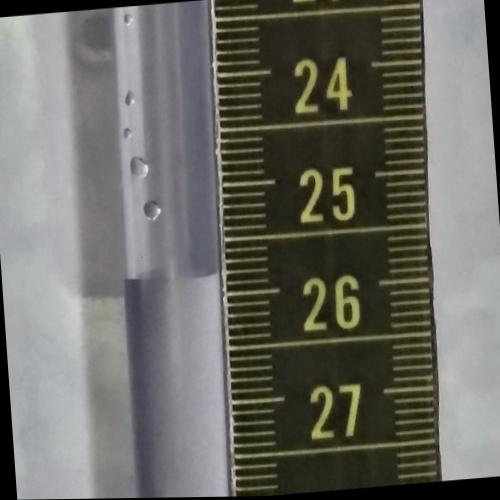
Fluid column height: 25.8 cm